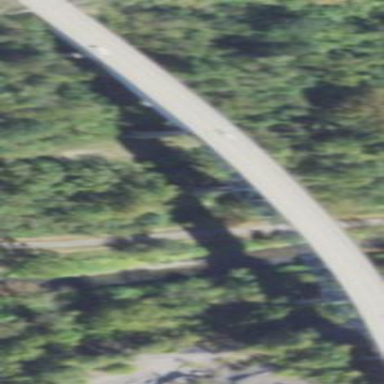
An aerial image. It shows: Man-made bridge.